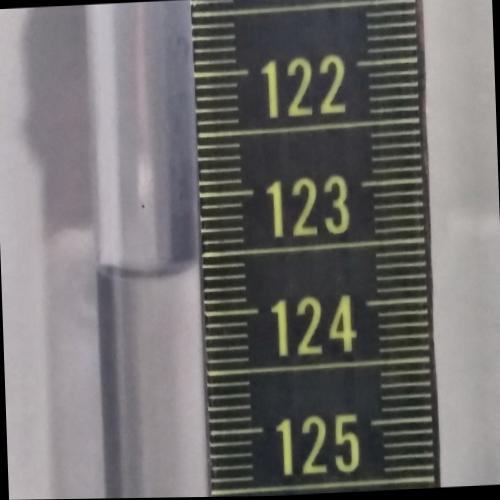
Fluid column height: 123.6 cm